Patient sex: M
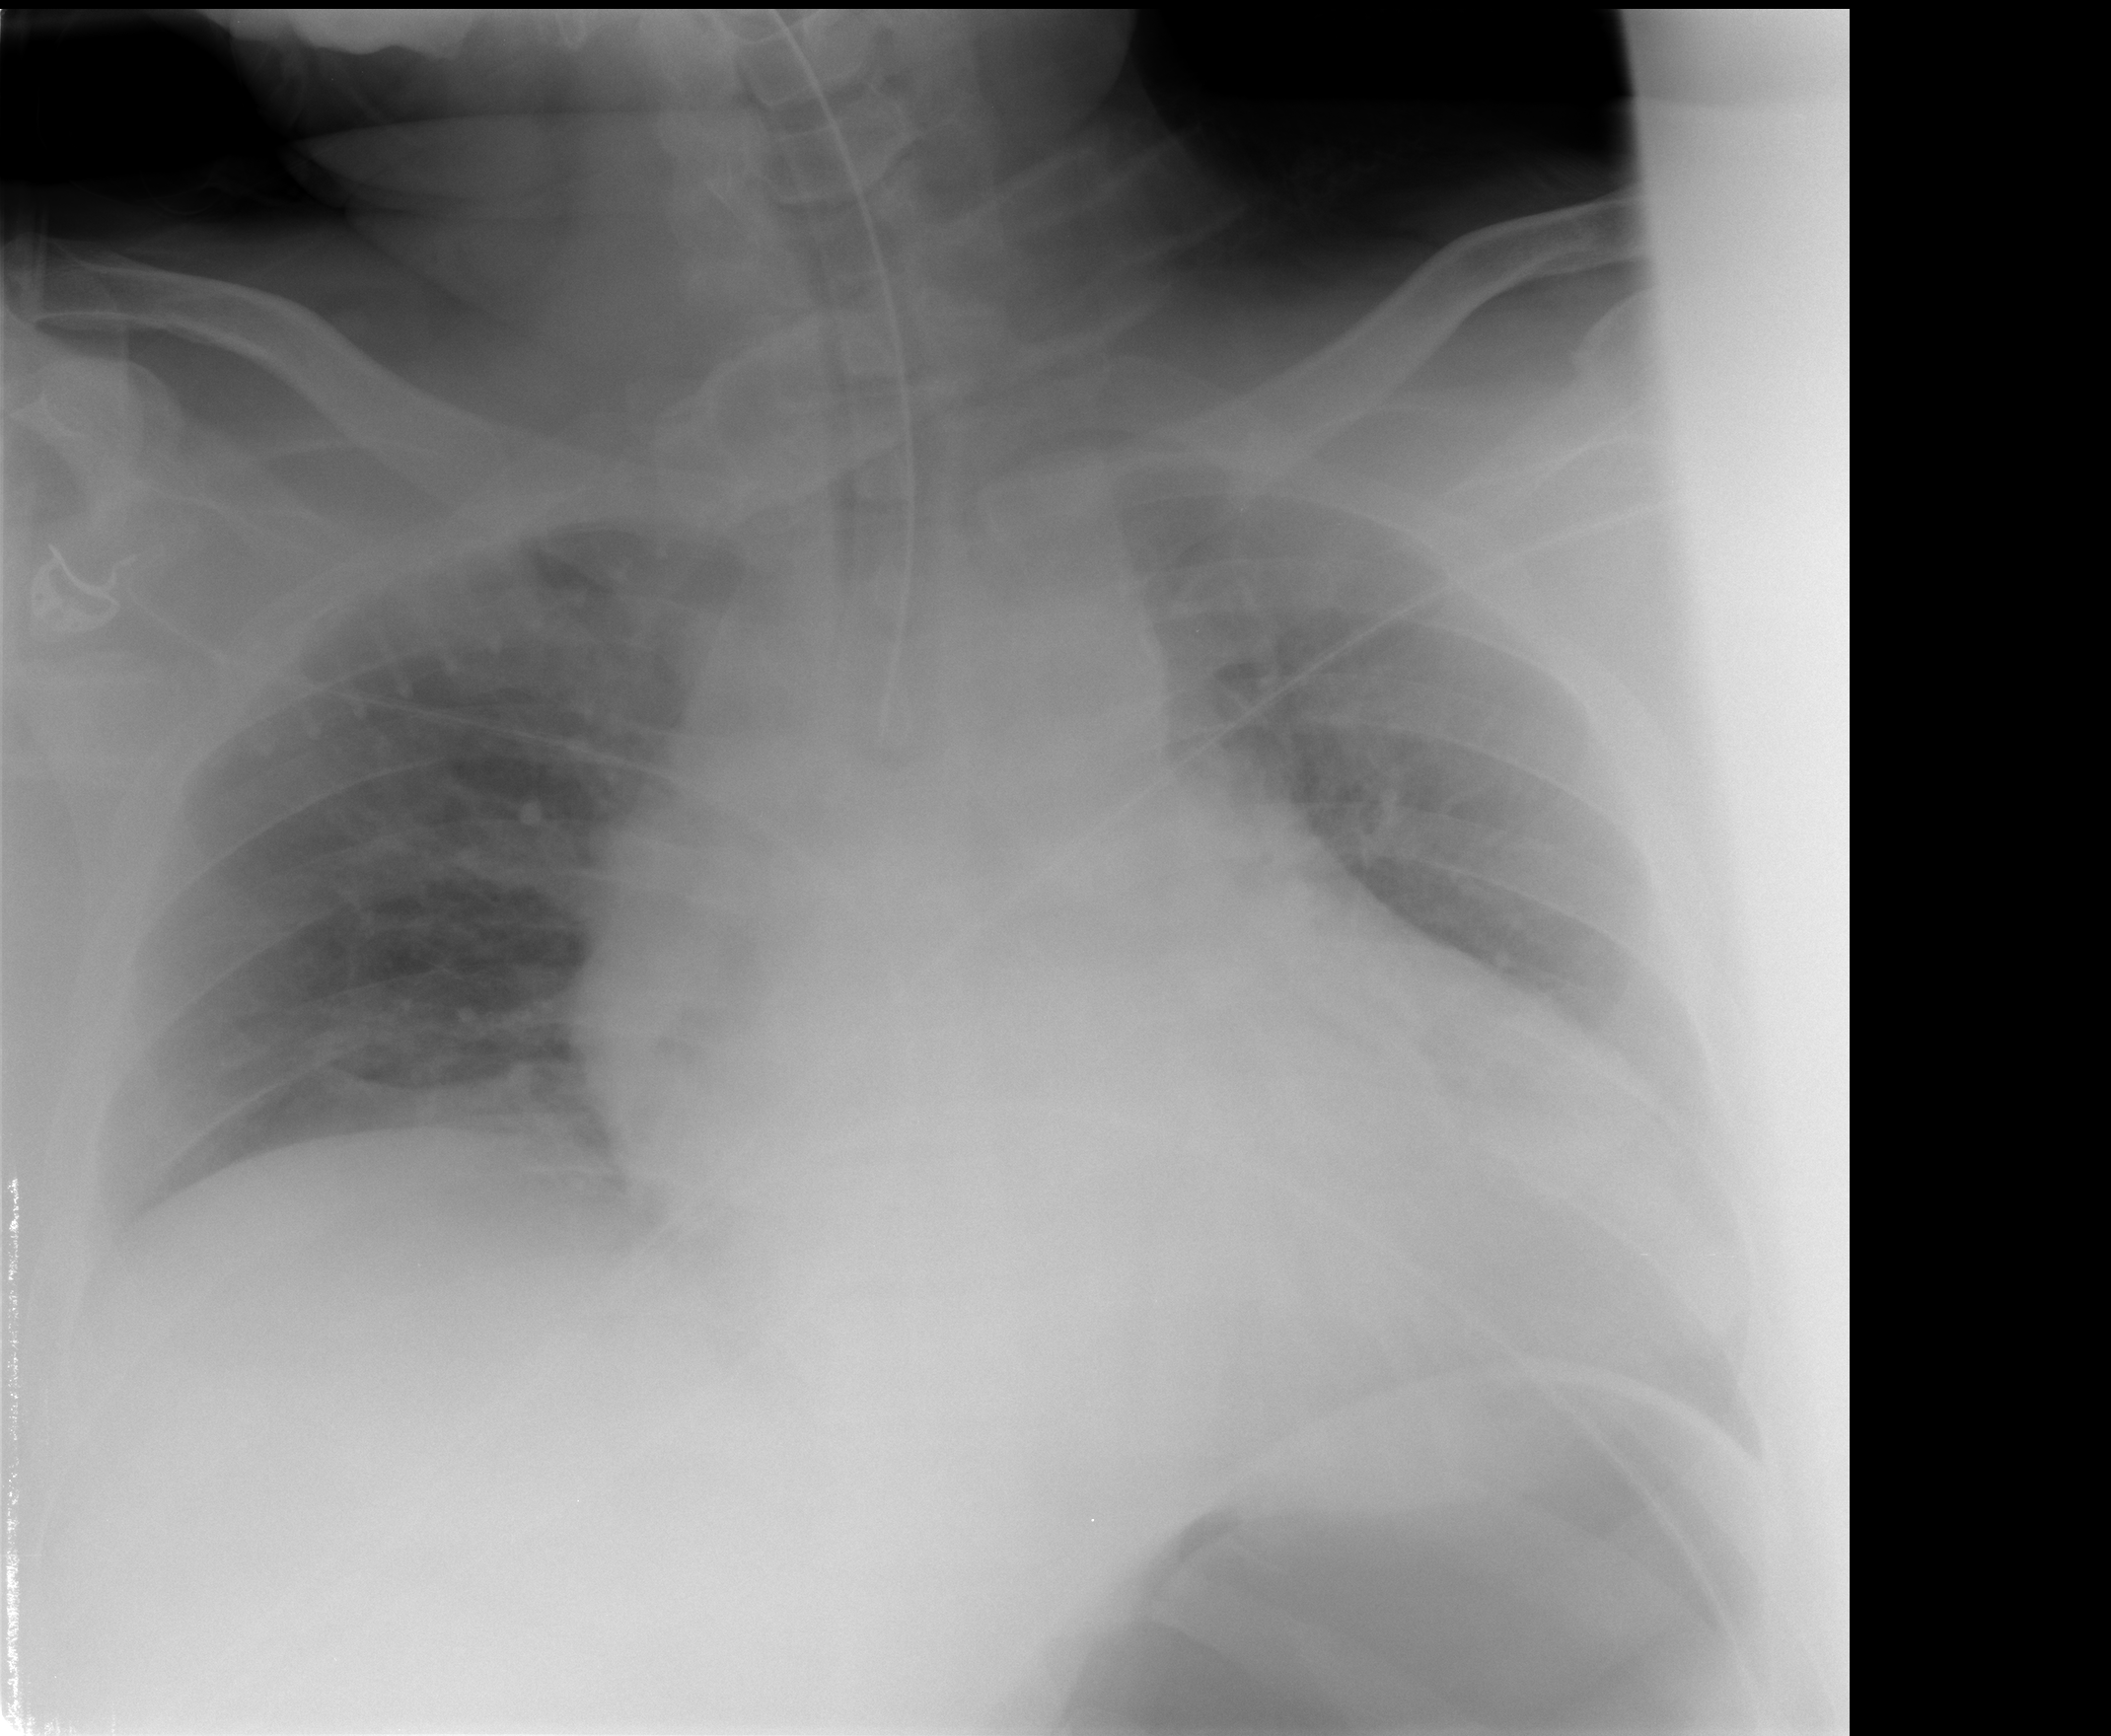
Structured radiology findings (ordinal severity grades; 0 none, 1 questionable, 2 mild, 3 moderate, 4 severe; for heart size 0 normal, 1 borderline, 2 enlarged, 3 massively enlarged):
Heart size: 2
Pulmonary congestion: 1
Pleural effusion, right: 0
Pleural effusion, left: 0
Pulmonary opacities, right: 0
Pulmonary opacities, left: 0
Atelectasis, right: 0
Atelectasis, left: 0